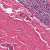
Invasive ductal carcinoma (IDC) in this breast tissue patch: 0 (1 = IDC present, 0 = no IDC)